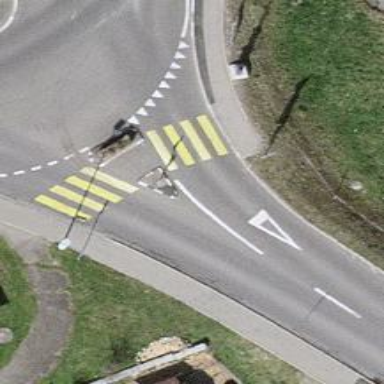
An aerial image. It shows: Zebra crossing on the road.